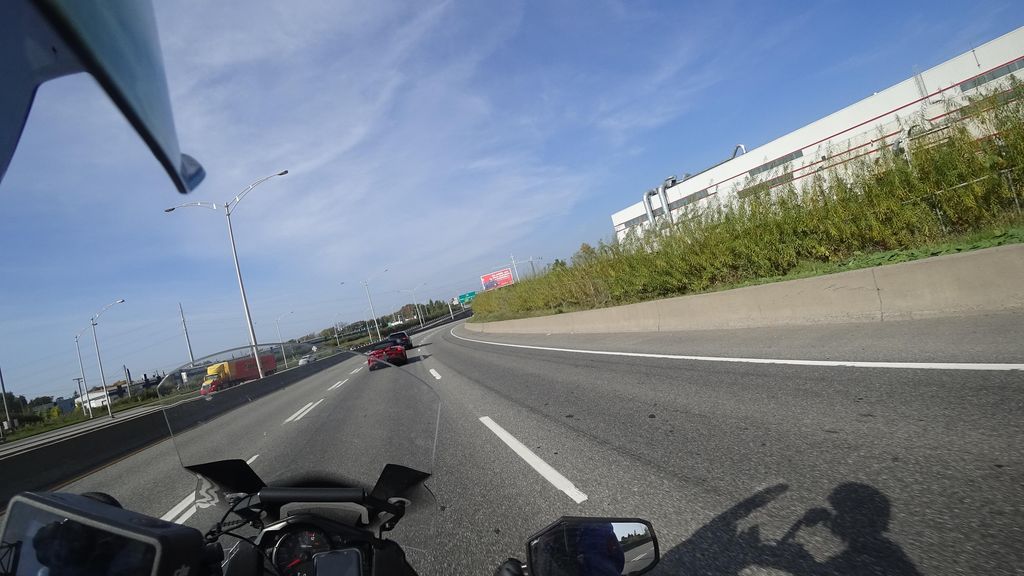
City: quebec_city